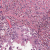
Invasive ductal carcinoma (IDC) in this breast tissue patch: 0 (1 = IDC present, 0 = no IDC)